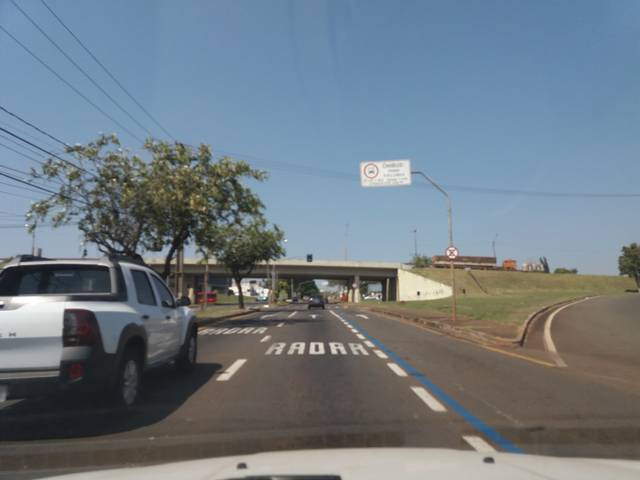
Region: Brazil
Coordinates: -23.292, -51.173